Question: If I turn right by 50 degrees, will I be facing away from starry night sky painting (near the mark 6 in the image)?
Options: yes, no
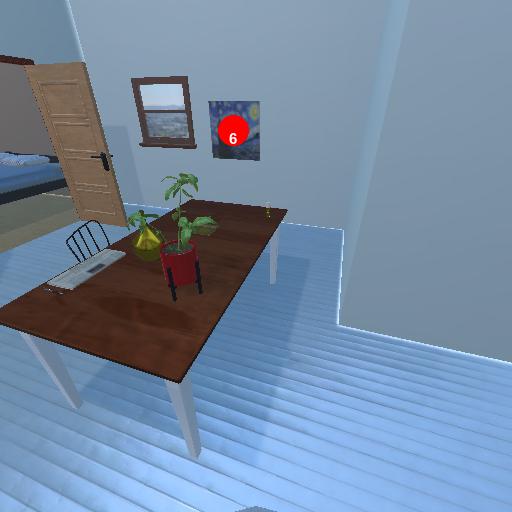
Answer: yes